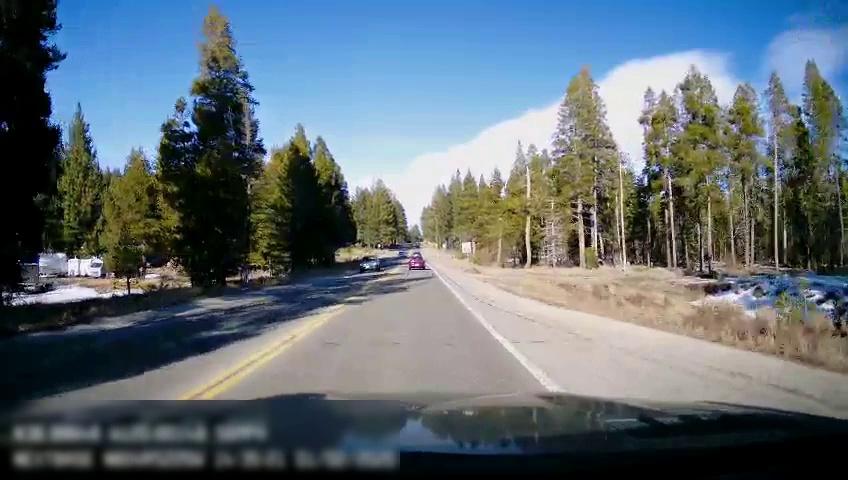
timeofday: Day
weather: Sunny
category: Drivable Space
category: Vehicles | Car
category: Vehicles | Car
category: Lanes | Current Lane
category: Lanes | Current Lane